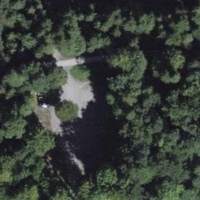
EUNIS habitat code: 41
Species observed at this site:
Neottia nidus-avis
Fagus sylvatica
Mercurialis perennis